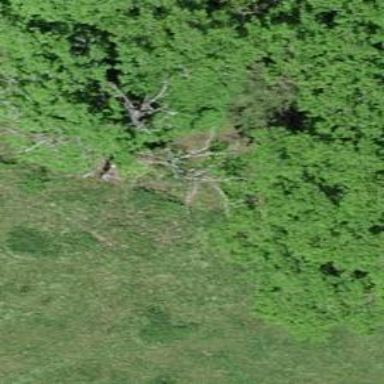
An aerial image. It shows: Forest area.